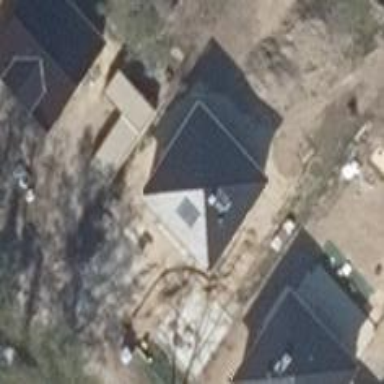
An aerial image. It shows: Detached building with pyramidal roof shape.